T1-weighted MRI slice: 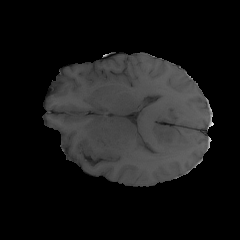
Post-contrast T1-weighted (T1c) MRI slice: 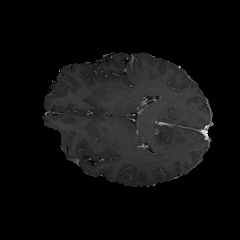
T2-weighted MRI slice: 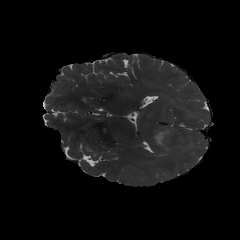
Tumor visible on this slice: yes